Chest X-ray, PA view. Patient: 30 years old, sex F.
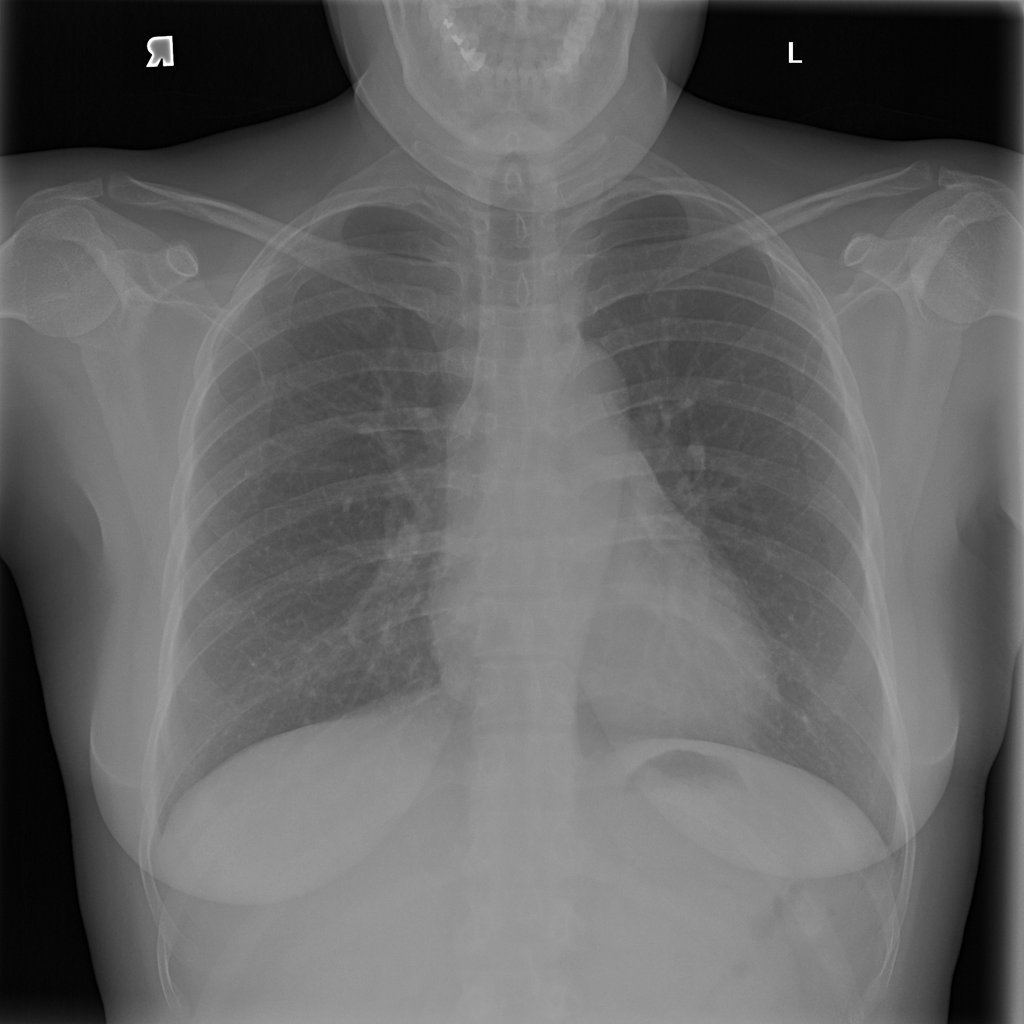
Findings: No Finding